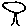
Label: tree